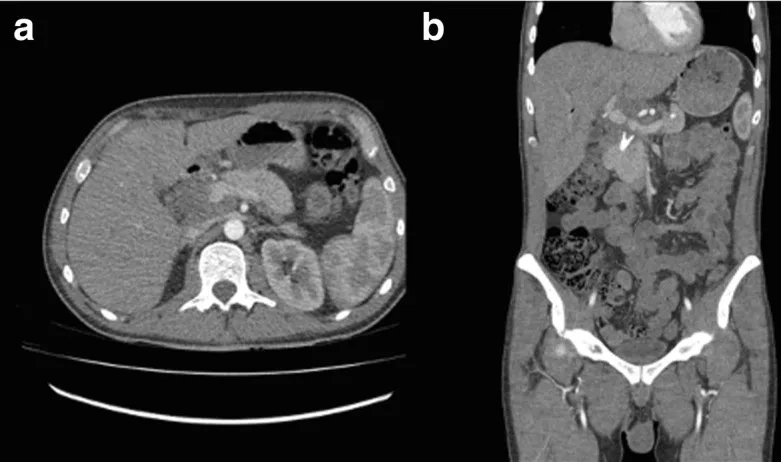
Portal venous phase CT showing a main portal vein pseudoaneurysm closely related to the upper end of the biliary stent.
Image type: radiology (ct)